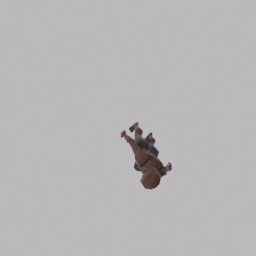
Label: people